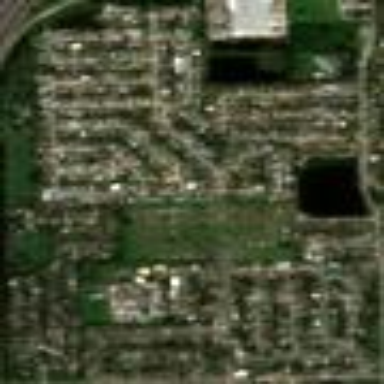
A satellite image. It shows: Residential area.